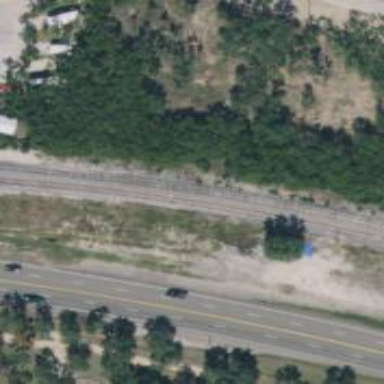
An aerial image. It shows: Railway spur service.